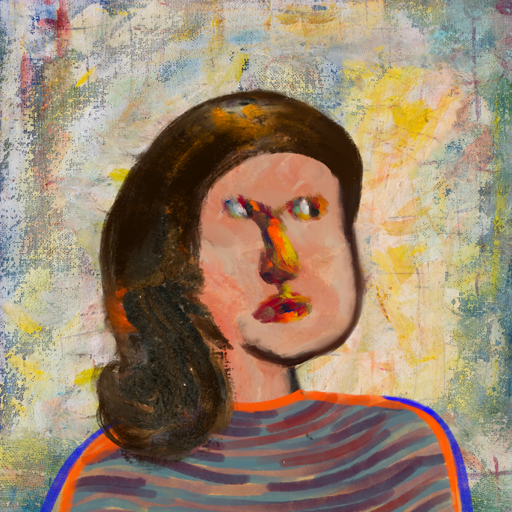
Background: Irani, Head And Neck Side: Roy_Bahadur, Face Side: An_Impression, Bust: Experience, Hair Side: Gypsy_Queen, Head Accessory: Blank, Second Necklace: Blank, Necklace: Blank, Baby: Blank